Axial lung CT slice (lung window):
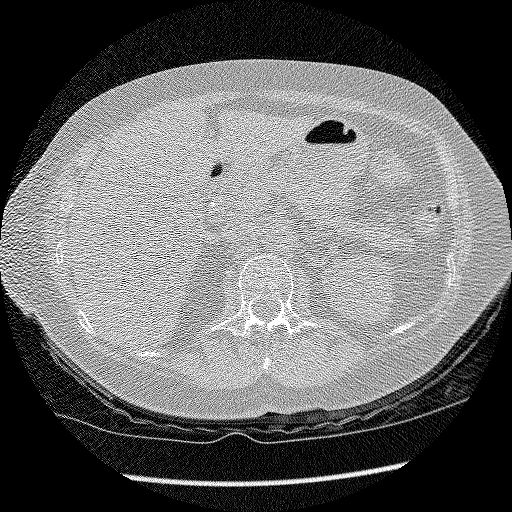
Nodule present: no